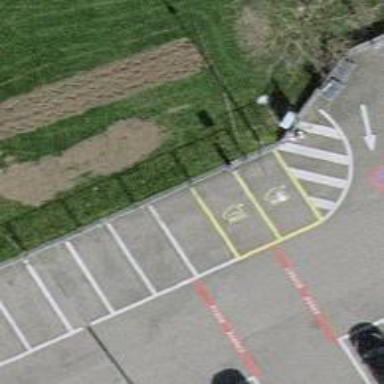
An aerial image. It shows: Charging station.